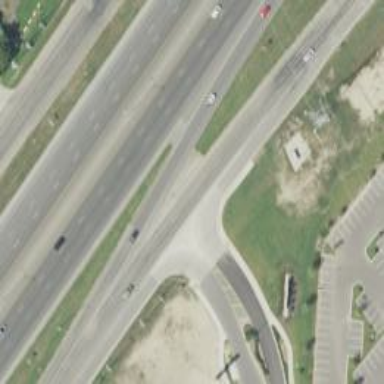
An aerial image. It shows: Secondary road with frontage road alongside.